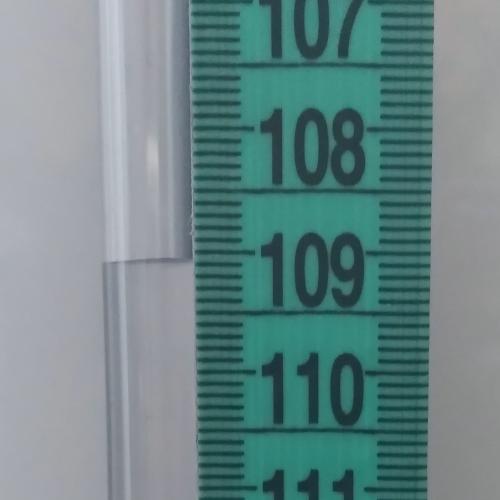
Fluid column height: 109.1 cm